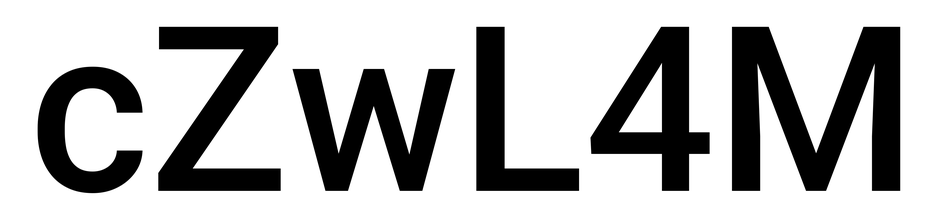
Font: Roboto_Medium